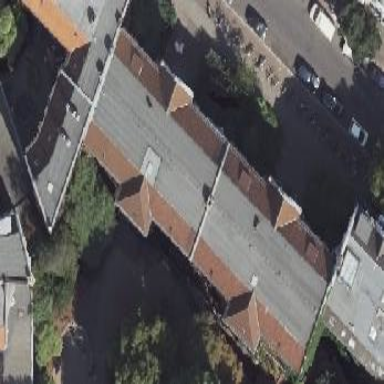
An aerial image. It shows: School building with gabled roof.